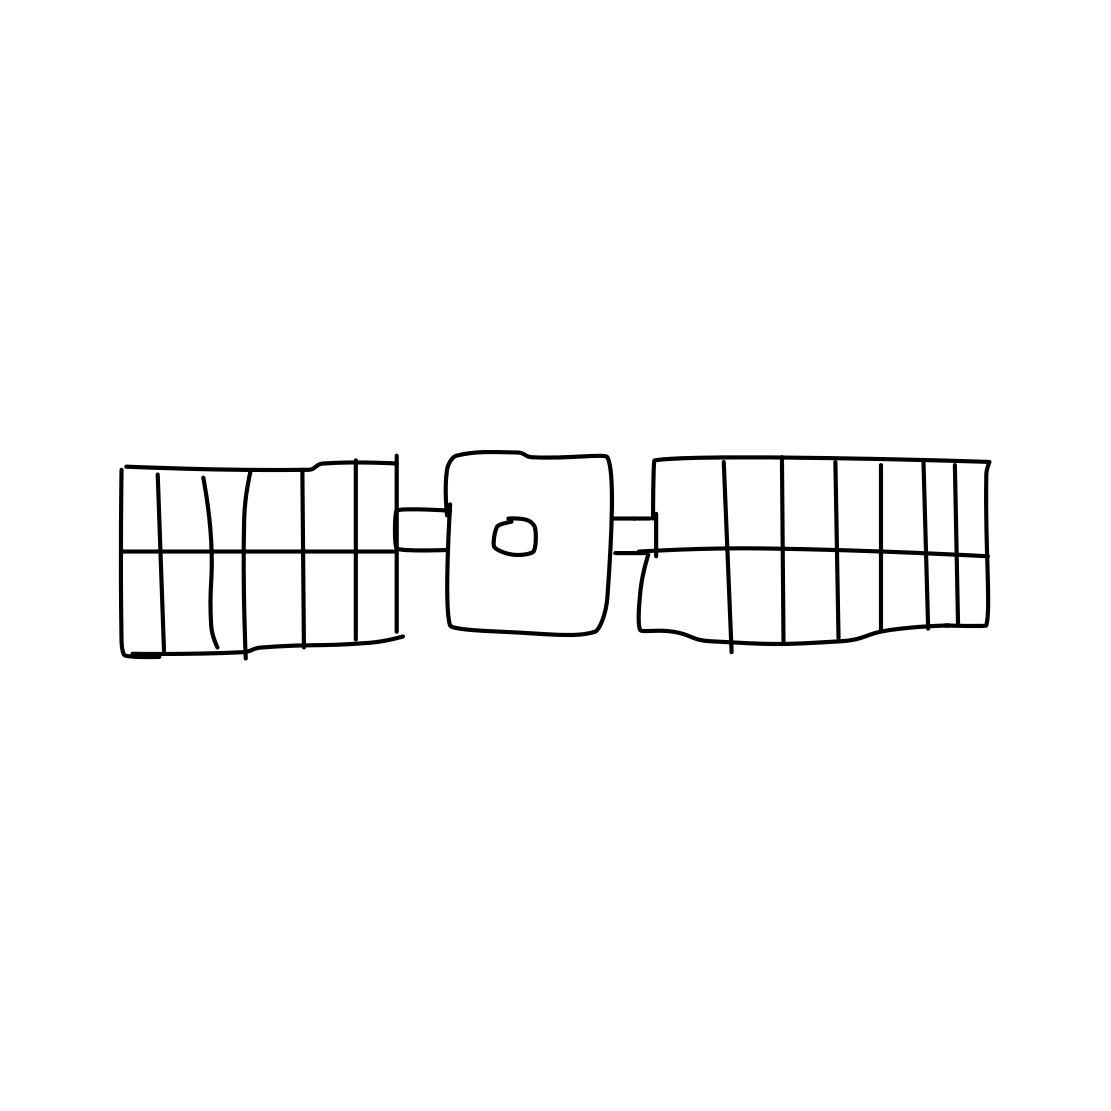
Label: satellite